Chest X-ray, PA view. Patient: 58 years old, sex F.
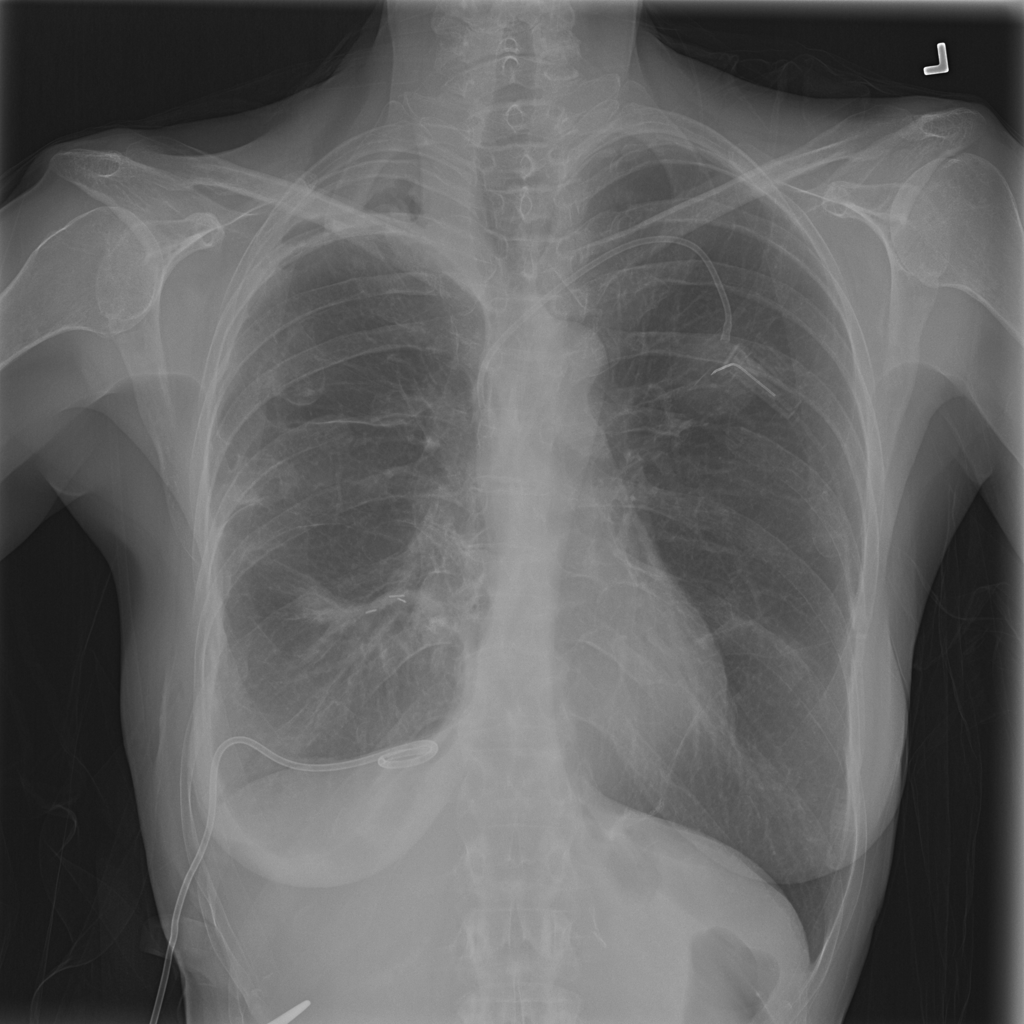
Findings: Pneumothorax